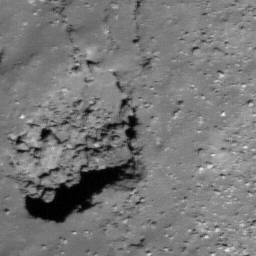
Pit: Tharp 2
Host crater: Tharp
Host type: impact_melt
Lunar coordinates: latitude -30.539, longitude 145.555